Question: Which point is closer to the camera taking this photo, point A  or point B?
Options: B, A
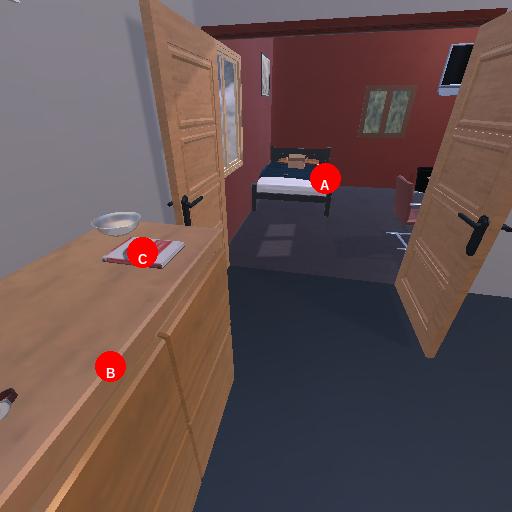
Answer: B